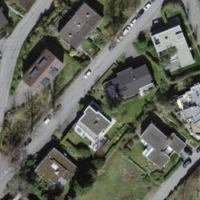
EUNIS habitat code: 55
Species observed at this site:
Silene dioica